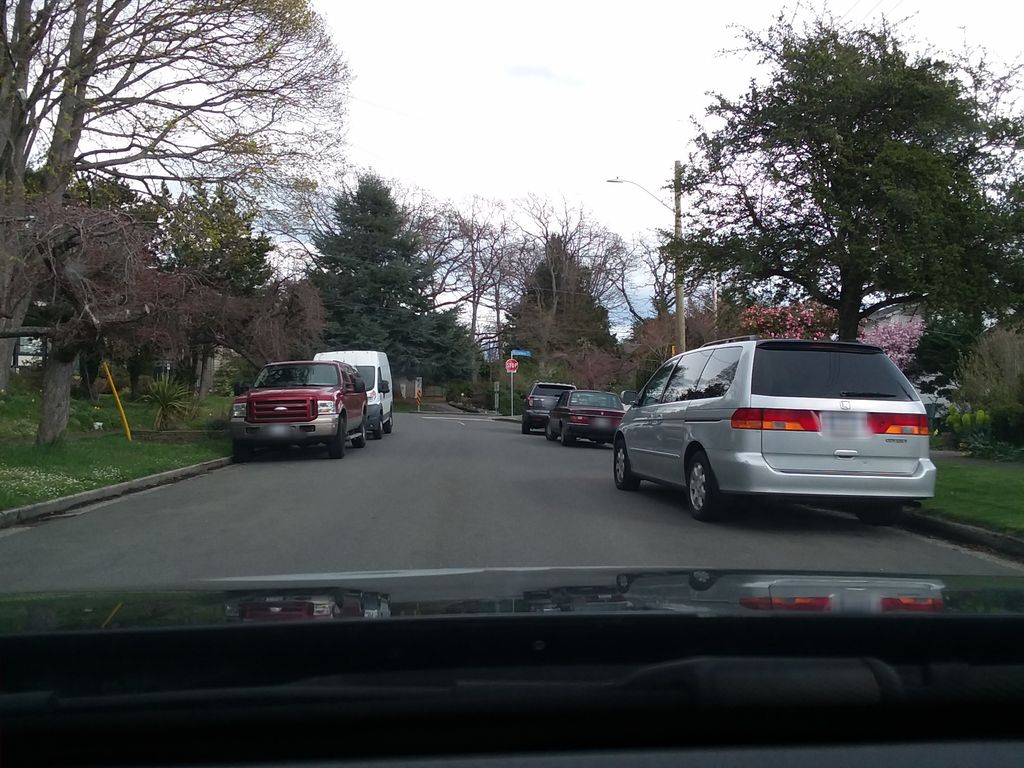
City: victoria